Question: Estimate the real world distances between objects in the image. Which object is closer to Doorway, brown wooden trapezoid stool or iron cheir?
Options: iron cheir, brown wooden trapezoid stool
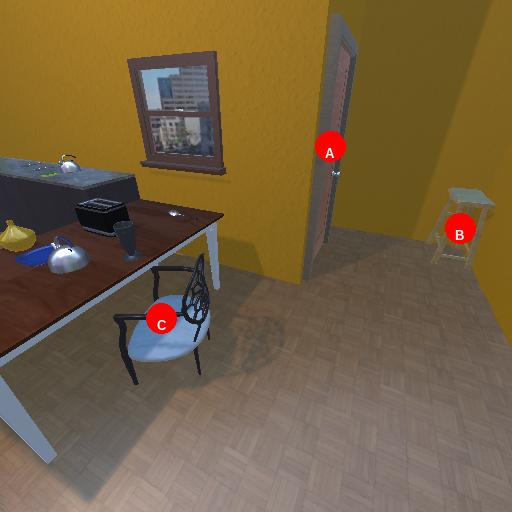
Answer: iron cheir